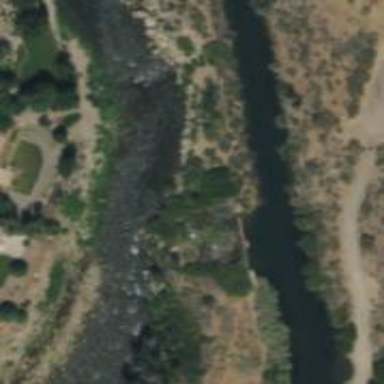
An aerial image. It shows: Weir along the waterway.